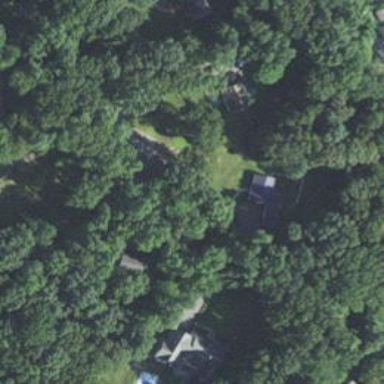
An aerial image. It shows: Residential driveway.